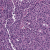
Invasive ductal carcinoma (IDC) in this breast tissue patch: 1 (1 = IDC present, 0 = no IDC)